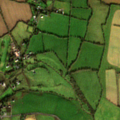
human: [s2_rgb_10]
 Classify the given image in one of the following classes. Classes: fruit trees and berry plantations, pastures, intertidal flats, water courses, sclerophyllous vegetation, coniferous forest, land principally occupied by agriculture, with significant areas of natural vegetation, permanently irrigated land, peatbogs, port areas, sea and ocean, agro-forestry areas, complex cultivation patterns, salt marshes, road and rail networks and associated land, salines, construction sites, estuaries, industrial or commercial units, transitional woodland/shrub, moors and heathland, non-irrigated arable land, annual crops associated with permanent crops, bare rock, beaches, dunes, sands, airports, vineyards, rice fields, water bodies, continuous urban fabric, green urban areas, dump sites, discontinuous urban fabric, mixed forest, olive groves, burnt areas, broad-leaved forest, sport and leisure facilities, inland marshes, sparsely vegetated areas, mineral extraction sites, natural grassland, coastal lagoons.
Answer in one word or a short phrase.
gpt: sport and leisure facilities, non-irrigated arable land, pastures, complex cultivation patterns